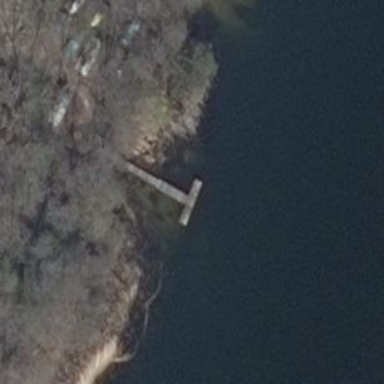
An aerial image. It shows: Man-made pier.